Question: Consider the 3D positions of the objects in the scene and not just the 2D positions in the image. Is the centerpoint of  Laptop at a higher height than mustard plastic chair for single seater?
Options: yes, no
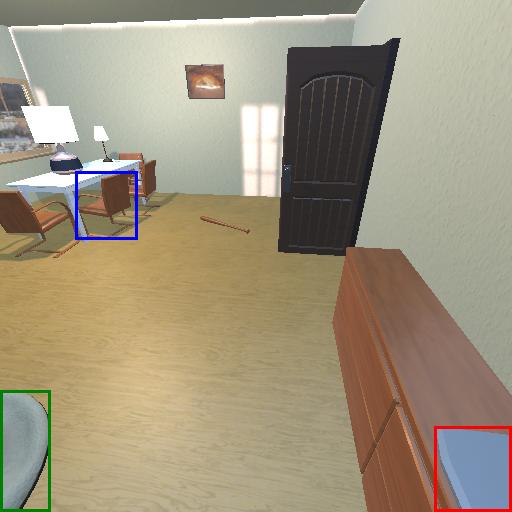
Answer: yes